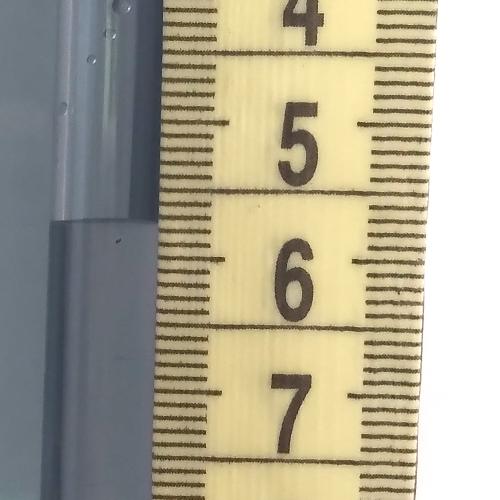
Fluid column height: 5.8 cm